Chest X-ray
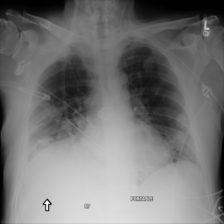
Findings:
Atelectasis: positive
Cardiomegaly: negative
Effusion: negative
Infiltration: positive
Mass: negative
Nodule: positive
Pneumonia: negative
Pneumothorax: negative
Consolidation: negative
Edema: negative
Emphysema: negative
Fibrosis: negative
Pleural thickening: negative
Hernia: negative